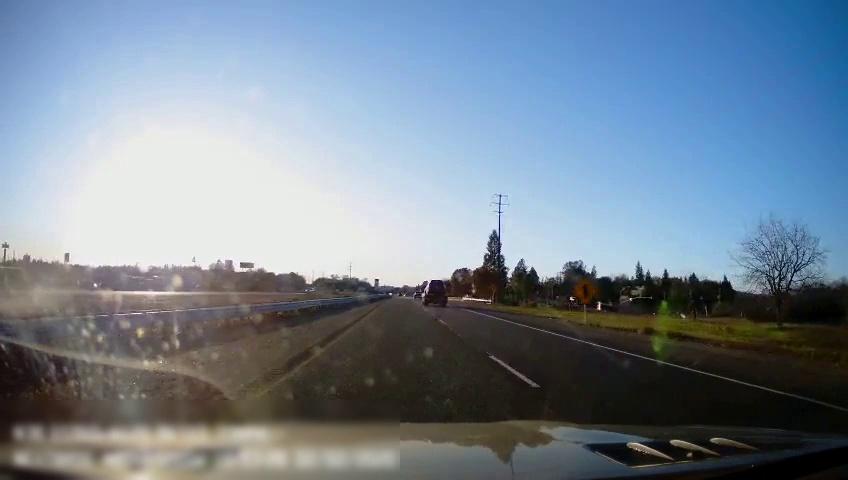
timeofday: Day
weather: Sunny
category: Drivable Space
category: Drivable Space
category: Vehicles | Truck
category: Vehicles | SUV
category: Lanes | Current Lane
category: Lanes | Current Lane
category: Lanes | Alternate Lane
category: Traffic | Signs
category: Traffic | Signs